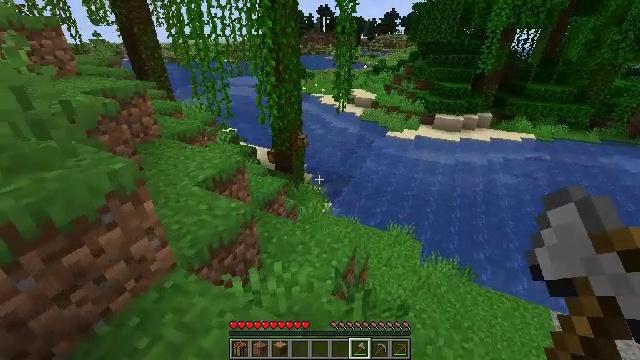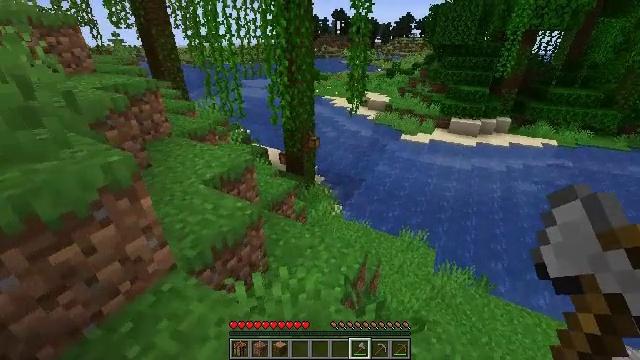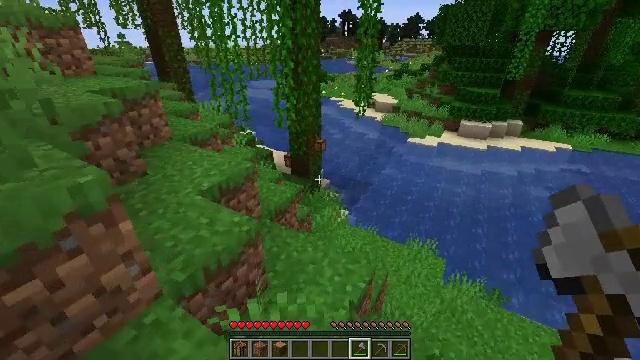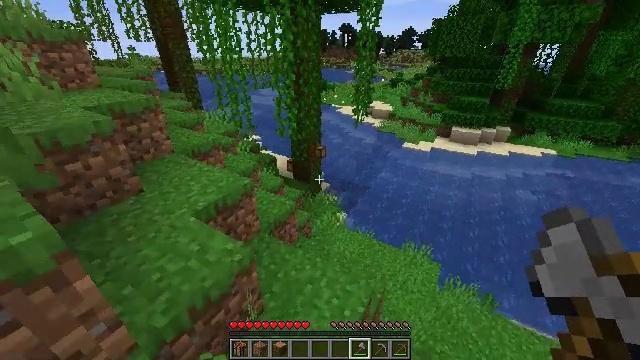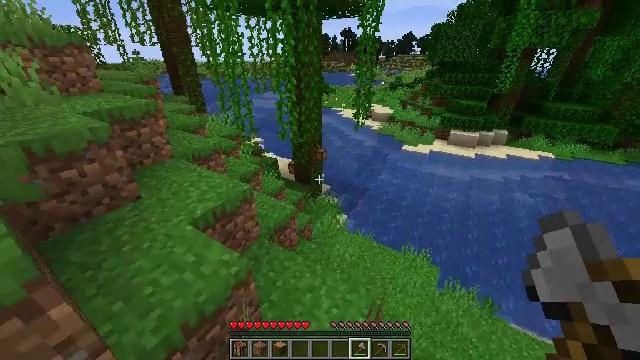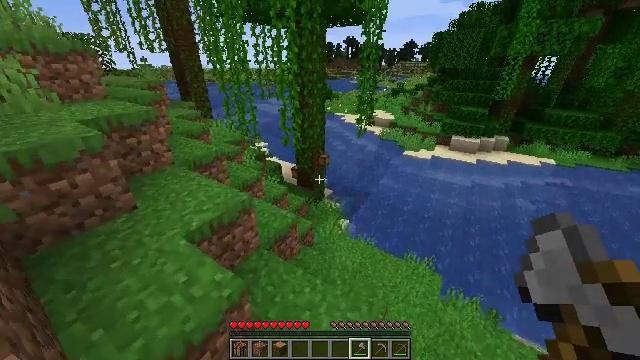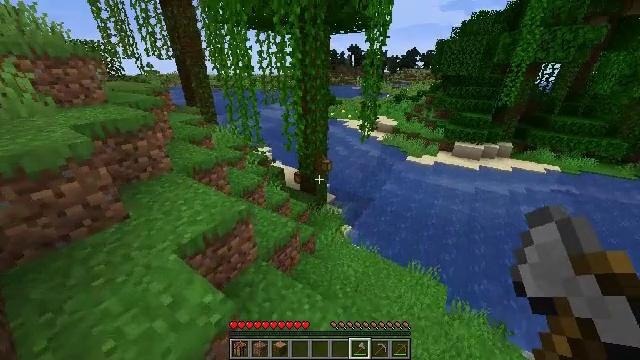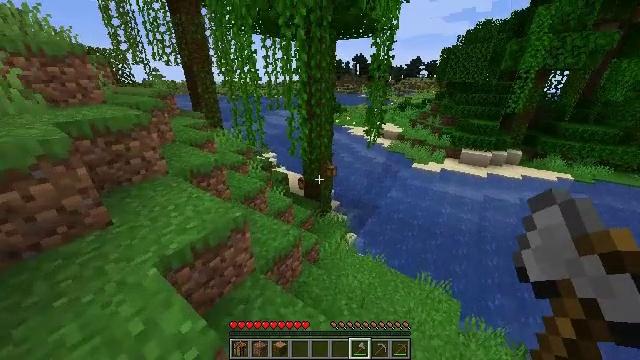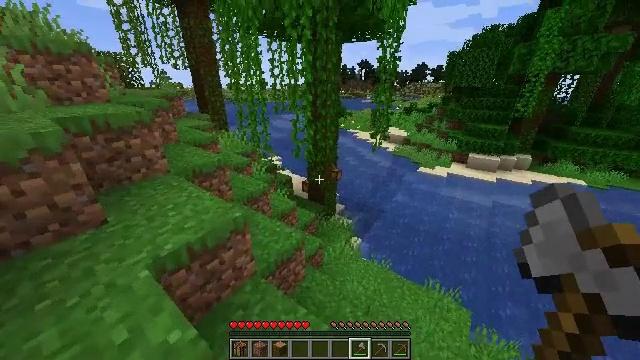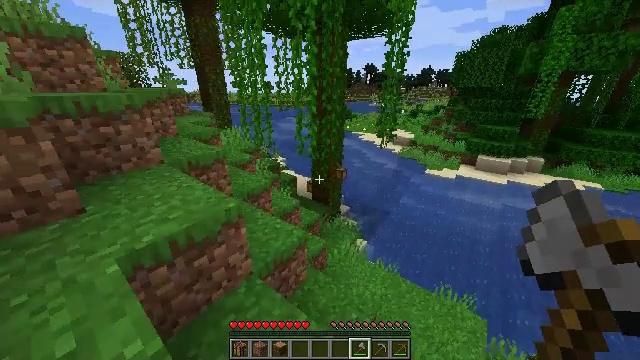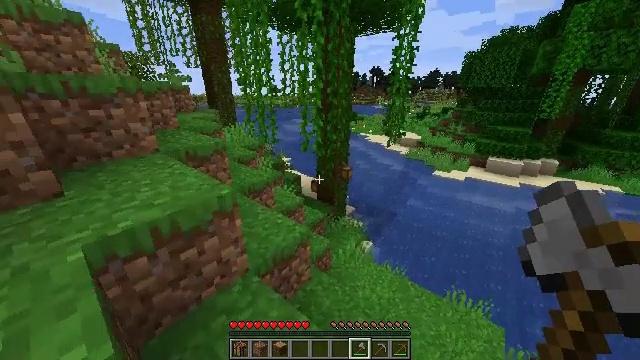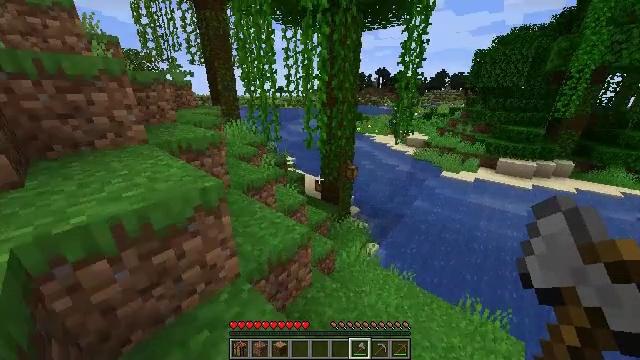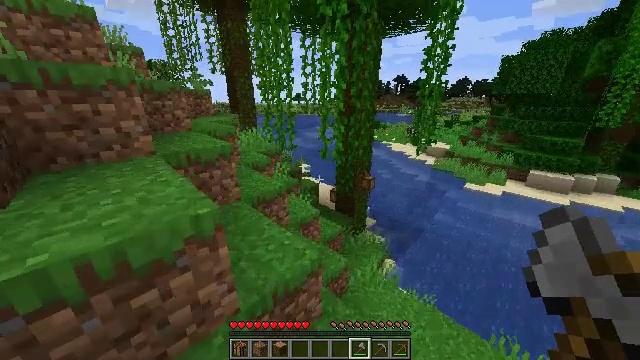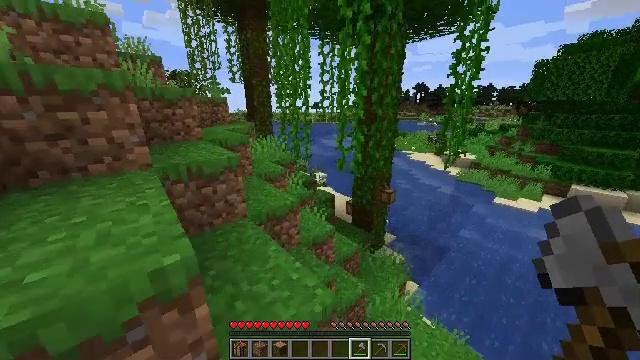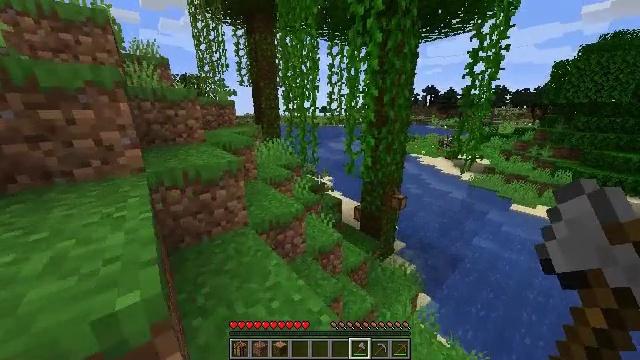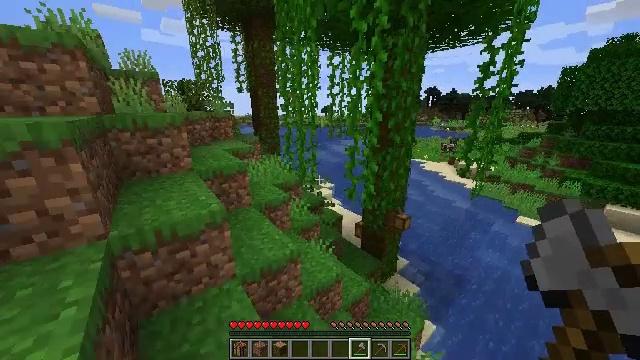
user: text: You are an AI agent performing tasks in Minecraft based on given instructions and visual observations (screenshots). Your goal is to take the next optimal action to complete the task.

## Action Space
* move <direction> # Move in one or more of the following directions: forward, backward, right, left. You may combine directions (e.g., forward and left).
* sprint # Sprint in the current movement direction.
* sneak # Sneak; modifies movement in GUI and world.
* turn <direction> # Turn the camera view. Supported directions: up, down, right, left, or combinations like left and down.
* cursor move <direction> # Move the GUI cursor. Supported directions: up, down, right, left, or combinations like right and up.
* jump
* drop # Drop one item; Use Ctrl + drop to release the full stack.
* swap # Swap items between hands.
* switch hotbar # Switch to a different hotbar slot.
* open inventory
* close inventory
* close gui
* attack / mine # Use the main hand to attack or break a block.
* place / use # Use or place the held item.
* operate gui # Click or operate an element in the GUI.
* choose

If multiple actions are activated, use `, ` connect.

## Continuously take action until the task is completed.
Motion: motion action
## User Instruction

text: Get cocoa by attacking the pod.
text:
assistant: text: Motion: move forward, turn left
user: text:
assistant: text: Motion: move forward, sprint, turn left
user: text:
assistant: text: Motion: move forward, sprint
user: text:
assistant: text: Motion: move forward, sprint
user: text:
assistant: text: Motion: move forward, sprint
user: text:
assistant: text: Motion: move forward, sprint
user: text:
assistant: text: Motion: move forward, sprint, turn left and up
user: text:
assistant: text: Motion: move forward, sprint, turn left and up
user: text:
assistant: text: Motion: move forward, sprint, turn left
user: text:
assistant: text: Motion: move forward, sprint, turn left
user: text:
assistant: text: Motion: move forward, sprint, turn left
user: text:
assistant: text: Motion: move forward, sprint, turn left and up
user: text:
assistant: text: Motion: move forward, sprint, turn left and up
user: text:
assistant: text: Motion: move forward, sprint, turn left
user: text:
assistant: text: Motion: move forward, sprint, jump
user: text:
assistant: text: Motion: move forward, sprint, jump
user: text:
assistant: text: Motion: move forward, sprint, jump
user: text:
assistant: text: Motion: move forward, sprint, jump
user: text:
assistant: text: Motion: move forward, sprint
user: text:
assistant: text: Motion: move forward, sprint
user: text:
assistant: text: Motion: move forward, sprint
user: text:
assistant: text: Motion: move forward, sprint
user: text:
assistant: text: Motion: move forward, sprint
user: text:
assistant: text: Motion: move forward, sprint
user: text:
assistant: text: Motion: no_op
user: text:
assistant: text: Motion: no_op
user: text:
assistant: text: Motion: no_op
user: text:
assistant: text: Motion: no_op
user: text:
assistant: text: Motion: move forward, turn right
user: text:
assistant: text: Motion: move forward, turn right and down